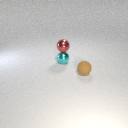
small cyan metal sphere below small red metal sphere